Question: I'm pretty new to git so not sure how to fix the current problem I find myself in. I was told to do a
'''
git pull --rebase
git push
'''
To merge my local commits to the ones on the server. Now however, all my commits and code changes are gone and I have no clue how to get them back. If I do a
'''
git log
'''
it shows none of my local commits. How do I advance from here? Ideally I would like my commits to be merged with the servers, but if I could get back to the stage before the --rebase then I would be happy also.
A git reflog does show some of the commits I had made, here is an expert.

The commit "Adding missing jars" is the last I performed locally.
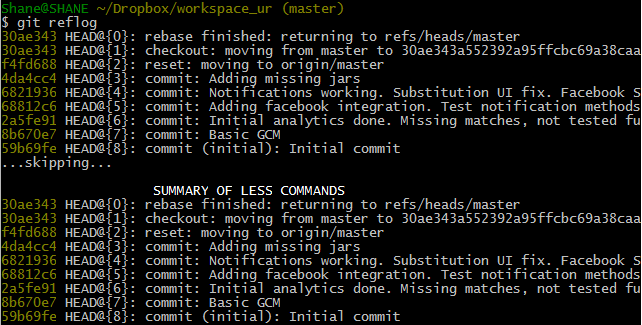
Answer: Did you do a reset to origin/master first (see HEAD@{2} in your reflog)? That will make you lose your local changes.
Anyway, you can try again. To go back to where you were do this:
'''
git reset --hard HEAD@{3}
'''
And then you can try your git pull with rebase again.
If this feels a bit unsafe, you can always make a backup branch before doing the git pull.
'''
git branch backup
'''